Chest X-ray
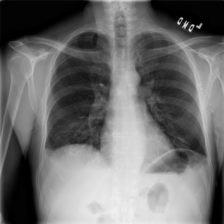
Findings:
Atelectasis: negative
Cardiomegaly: negative
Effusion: negative
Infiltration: negative
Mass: negative
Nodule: negative
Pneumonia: negative
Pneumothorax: negative
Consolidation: negative
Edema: negative
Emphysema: negative
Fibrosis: negative
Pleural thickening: negative
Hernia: negative